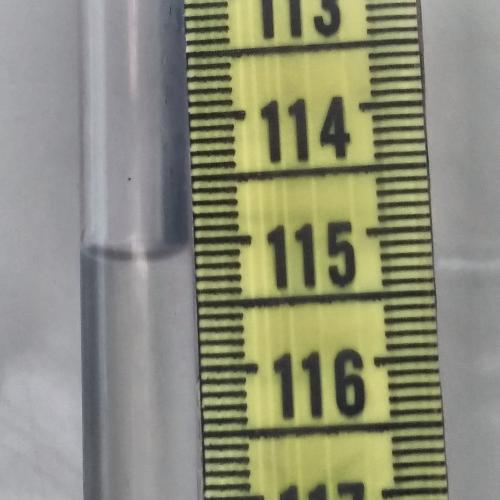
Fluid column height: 115.1 cm